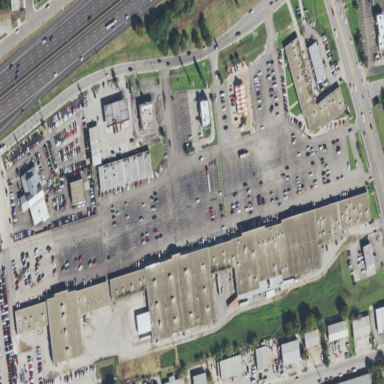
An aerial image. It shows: Retail area that is mall.